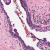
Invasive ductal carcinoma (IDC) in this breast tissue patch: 0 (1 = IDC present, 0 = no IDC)